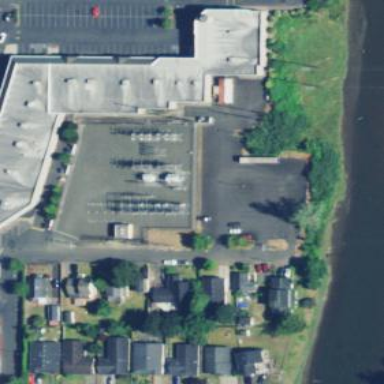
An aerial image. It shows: Power substation surrounded by fence.